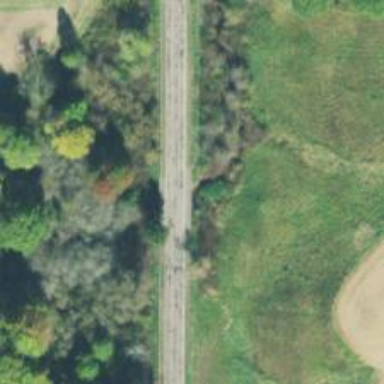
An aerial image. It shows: Culvert tunnel.